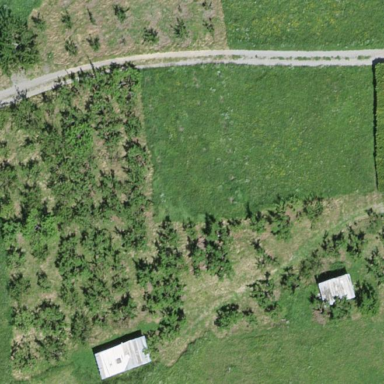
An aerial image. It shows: Orchard.